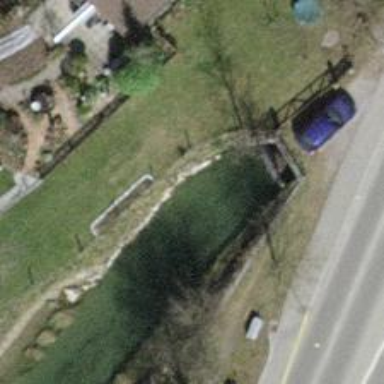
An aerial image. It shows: Canal culvert running through tunnel.